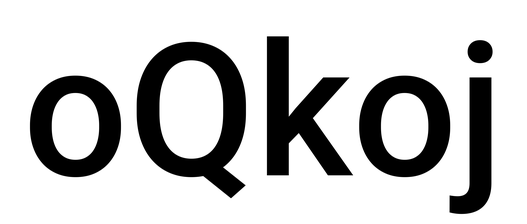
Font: Roboto_Medium